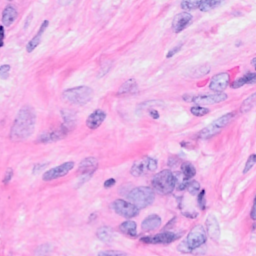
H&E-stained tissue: Breast